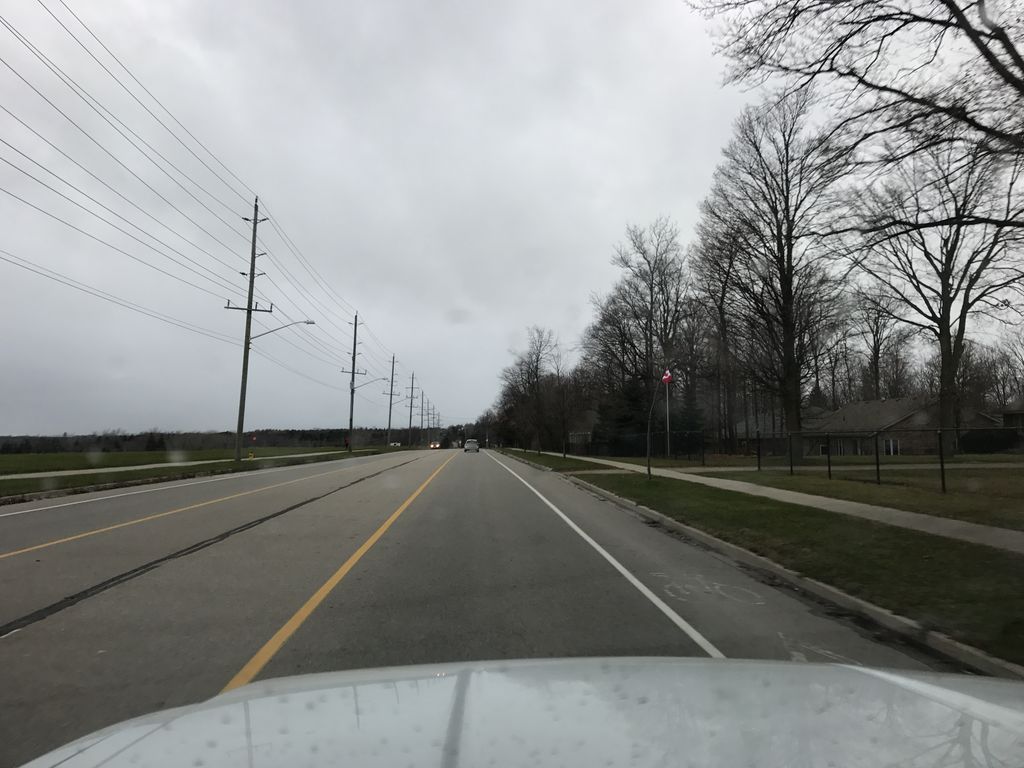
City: kitchener-waterloo